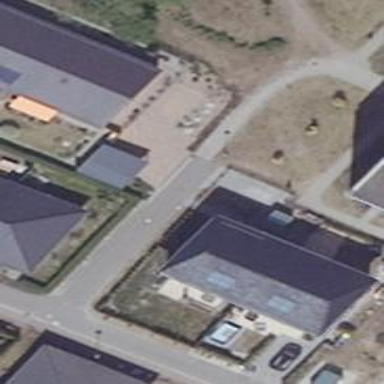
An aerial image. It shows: Residential road.